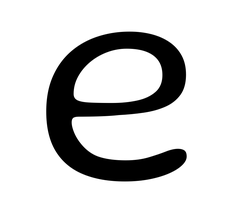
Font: Gluten_Light